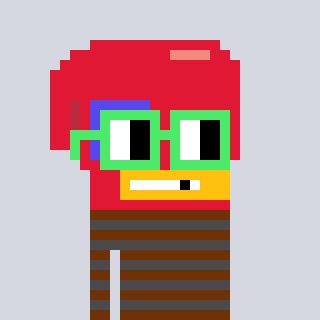
a pixel art character with square light green glasses, a boxing glove-shaped head and a grayscale-colored body on a cool background